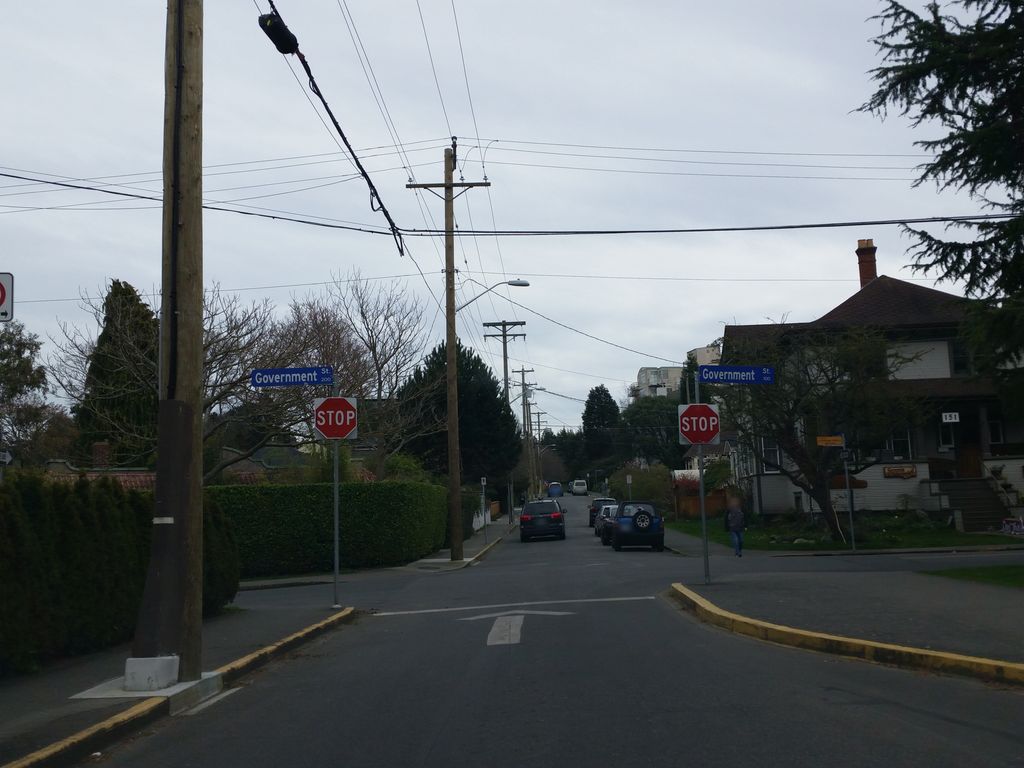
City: victoria